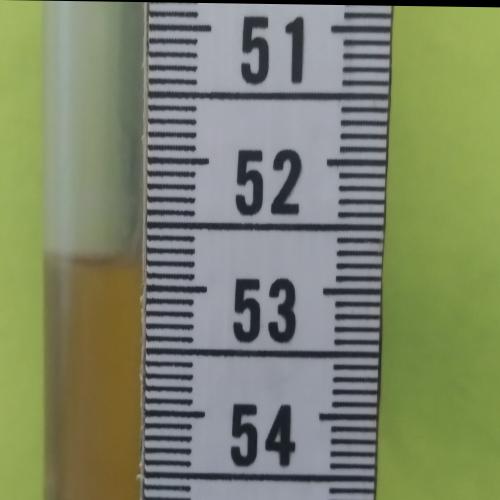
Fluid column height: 52.8 cm